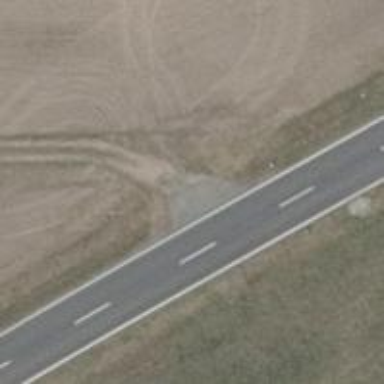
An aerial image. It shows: Grass track with Grade 4 tracktype.